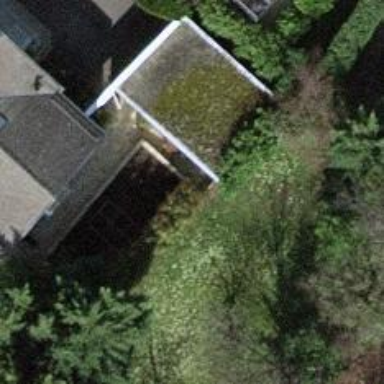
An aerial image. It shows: Garage.